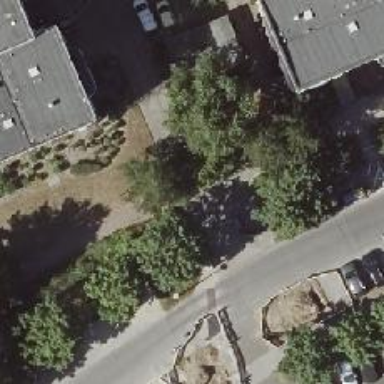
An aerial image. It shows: Sidewalk made of concrete.